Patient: sex F, age 65
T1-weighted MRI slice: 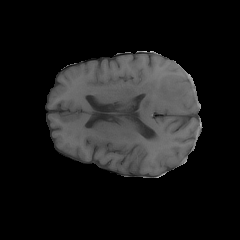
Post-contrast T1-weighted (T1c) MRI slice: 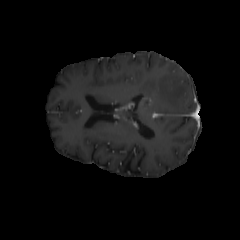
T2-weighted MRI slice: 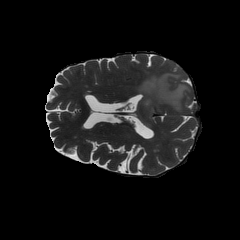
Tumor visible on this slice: yes
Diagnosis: Glioblastoma, IDH-wildtype
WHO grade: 4